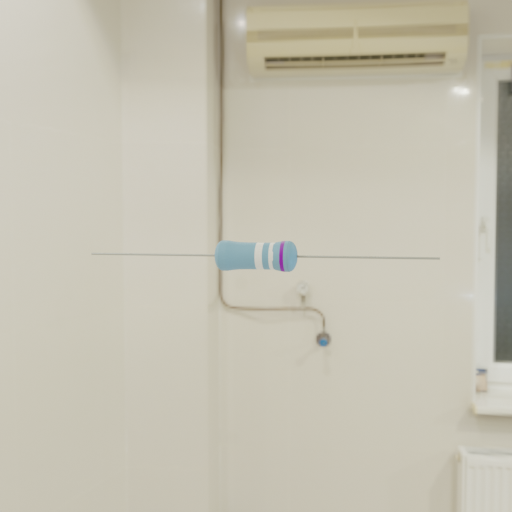
Resistor colour bands (in order): white, white, violet